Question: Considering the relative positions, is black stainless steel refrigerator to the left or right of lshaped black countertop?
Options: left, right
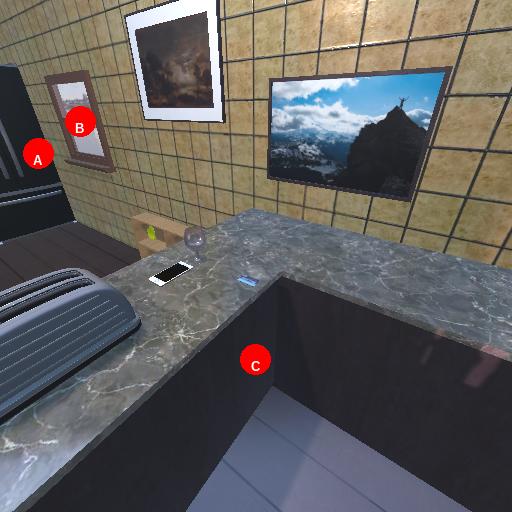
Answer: left